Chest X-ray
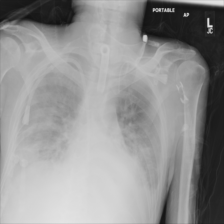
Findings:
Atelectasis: negative
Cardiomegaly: negative
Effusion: negative
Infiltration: negative
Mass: negative
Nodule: negative
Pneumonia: negative
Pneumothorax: negative
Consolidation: negative
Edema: negative
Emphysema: negative
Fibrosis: negative
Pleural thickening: negative
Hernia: negative